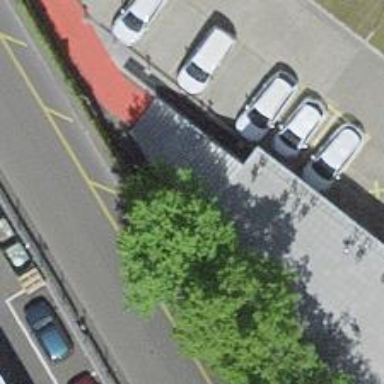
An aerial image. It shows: Urban tree with broadleaved evergreen leaves.